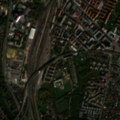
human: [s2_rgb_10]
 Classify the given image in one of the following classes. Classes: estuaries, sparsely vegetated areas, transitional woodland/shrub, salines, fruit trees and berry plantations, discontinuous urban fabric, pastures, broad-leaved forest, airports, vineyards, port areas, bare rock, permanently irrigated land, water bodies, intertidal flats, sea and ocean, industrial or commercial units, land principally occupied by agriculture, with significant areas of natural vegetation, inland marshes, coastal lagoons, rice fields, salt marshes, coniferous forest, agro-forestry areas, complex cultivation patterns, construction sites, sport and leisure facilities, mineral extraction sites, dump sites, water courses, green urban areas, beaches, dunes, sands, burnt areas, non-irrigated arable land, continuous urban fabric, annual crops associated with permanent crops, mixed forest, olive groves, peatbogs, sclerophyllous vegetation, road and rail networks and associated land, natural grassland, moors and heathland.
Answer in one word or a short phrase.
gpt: continuous urban fabric, discontinuous urban fabric, industrial or commercial units, road and rail networks and associated land, green urban areas